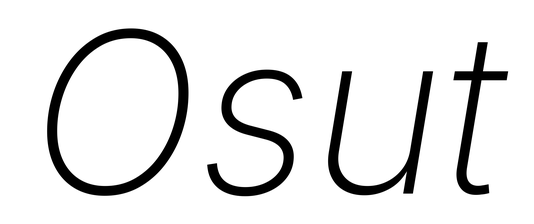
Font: Inter-Italic_ExtraLight_Italic